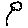
Label: flower